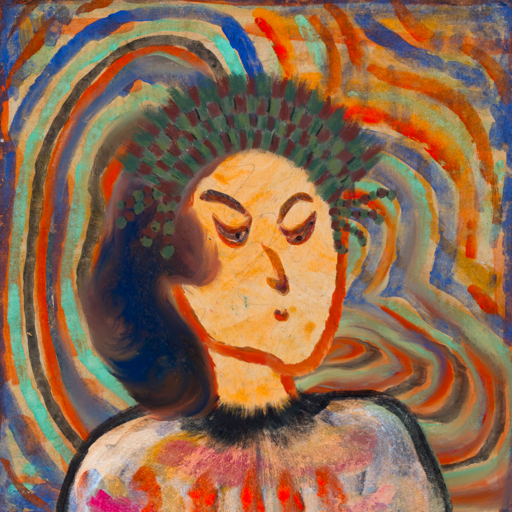
Background: Sisters, Head And Neck Side: Experience, Face Side: Hypocrite, Bust: Childish, Hair Side: Mother_And_Son_Son, Head Accessory: After_Raid_Crown, Second Necklace: Blank, Necklace: Blank, Baby: Blank